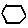
Label: hexagon